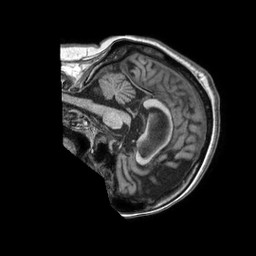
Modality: T1w
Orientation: sagittal
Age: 56
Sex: female
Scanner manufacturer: philips
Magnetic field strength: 1.5 T
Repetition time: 0.00727 s
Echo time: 0.003297 s